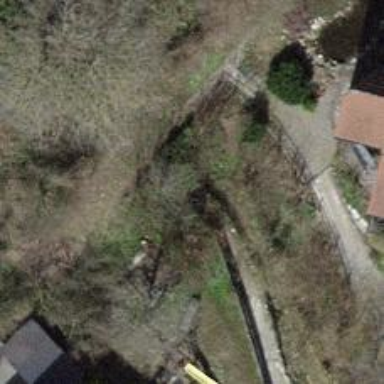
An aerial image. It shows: Tunnel footway.